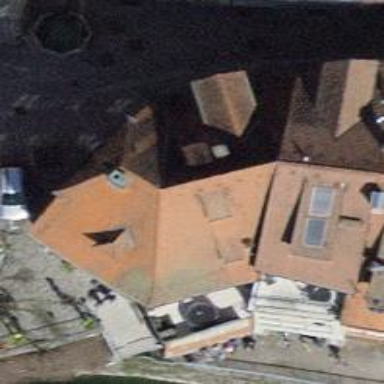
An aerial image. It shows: Pub.